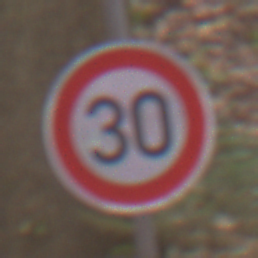
Verkehrszeichen: Geschwindigkeit30
Umgebung: Outdoor, Nature
Tageszeit: Midday
Wetter: Overcast
Licht: Natural
Jahreszeit: Autumn
Kontrast: LowContrast